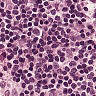
Metastatic tissue present: no